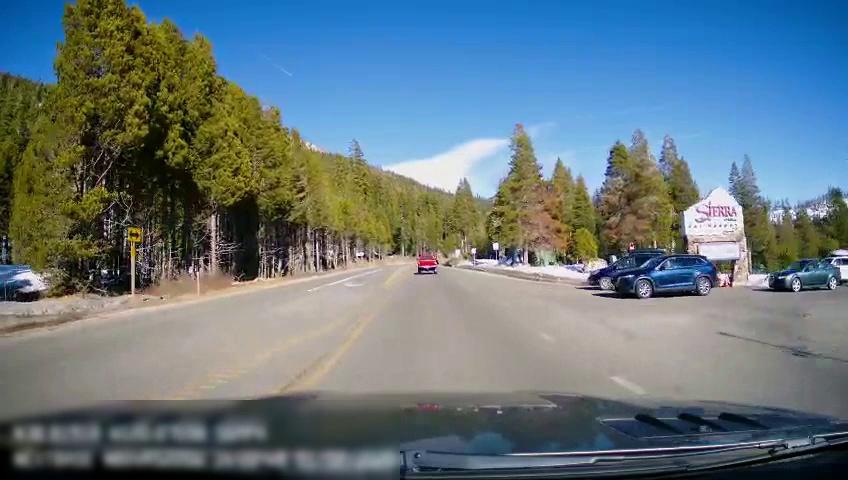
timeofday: Day
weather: Sunny
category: Drivable Space
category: Vehicles | SUV
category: Vehicles | Car
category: Vehicles | SUV
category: Vehicles | SUV
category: Vehicles | Truck
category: Lanes | Opposite Lane
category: Lanes | Opposite Lane
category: Lanes | Current Lane
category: Lanes | Current Lane
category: Traffic | Signs